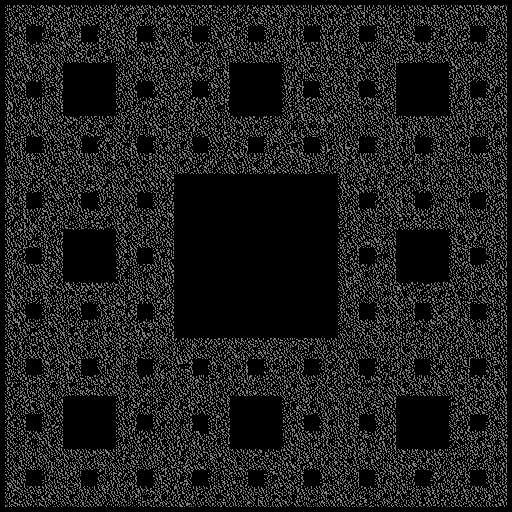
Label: sierpinski_carpet